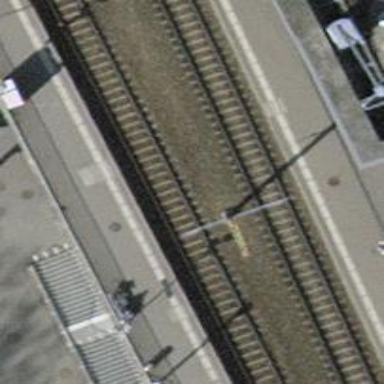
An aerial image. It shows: Single-track railway with electrified contact lines.